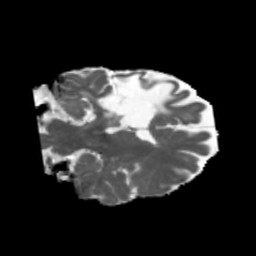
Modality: MD
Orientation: coronal
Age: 46
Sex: female
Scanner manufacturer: siemens
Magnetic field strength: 3 T
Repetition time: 5.47 s
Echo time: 0.0854 s